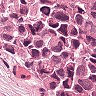
Metastatic tissue present: yes